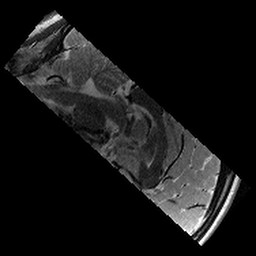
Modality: T2w
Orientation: sagittal
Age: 12
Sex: male
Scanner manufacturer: siemens
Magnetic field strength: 3 T
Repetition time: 8.46 s
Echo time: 0.067 s